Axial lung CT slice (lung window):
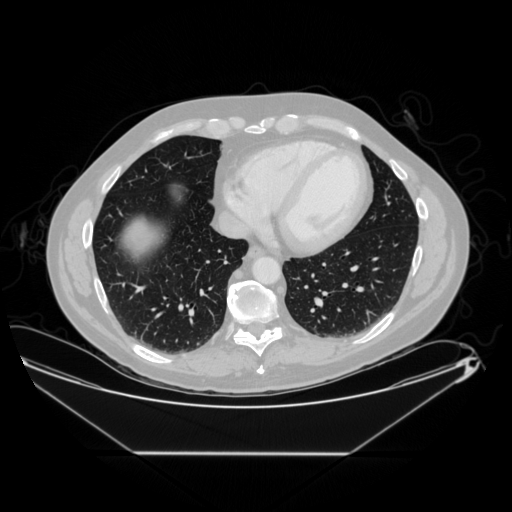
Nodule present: no